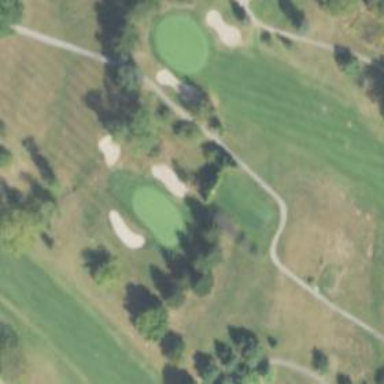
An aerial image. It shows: Golf hole.